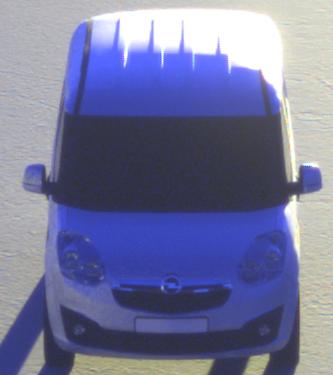
Make: Opel
Model: Combo Combi L1H1 1.4
Detailed model: Combo (D) Combi
Model produced from: 2012/01
Model produced until: 2013/11
Doors: 5
Color: white
Road condition: dry road
Daytime: sunrise or sunset
Contrast: high contrast